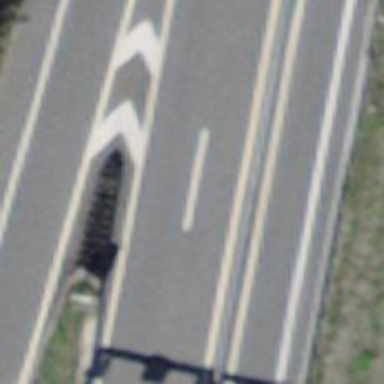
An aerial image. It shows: Asphalt trunk motorway.